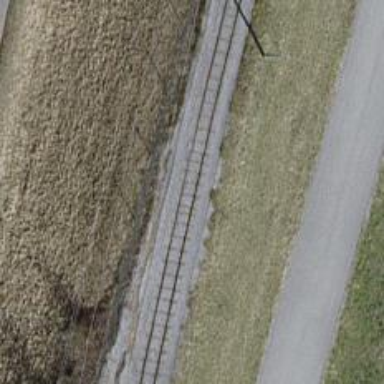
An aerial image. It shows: Railway switch.